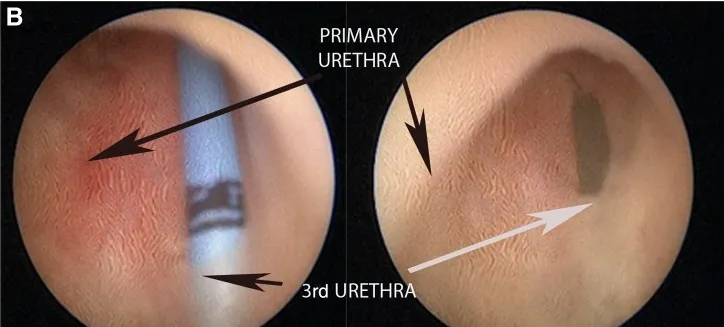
(B) Rigid cystoscopy shows a perineal urethra (3rd urethra) starting in the posterior urethra. Entrance of the perineal urethra in the primary urethra was coagulated under cystoscopic control.
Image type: endoscopy (other_endoscopy)